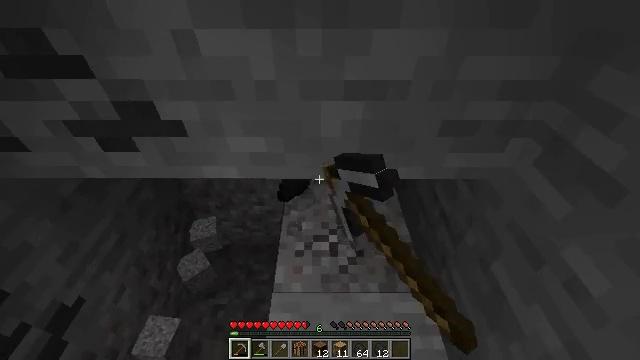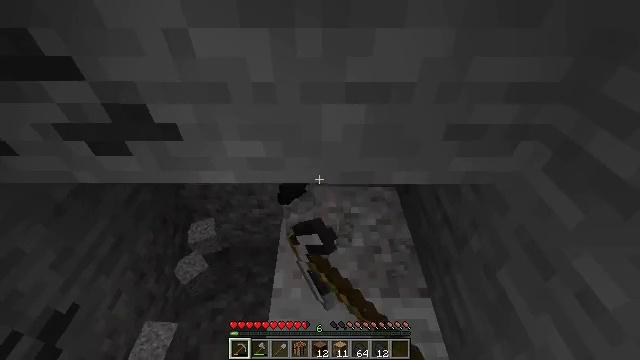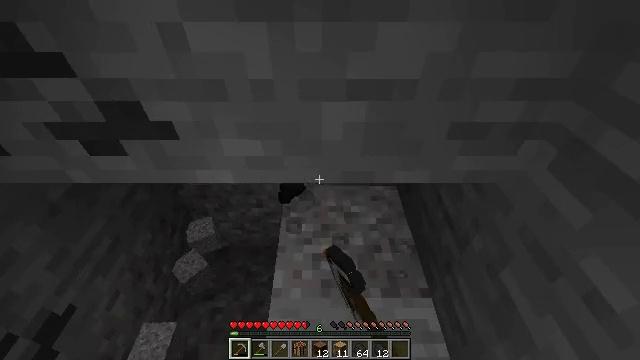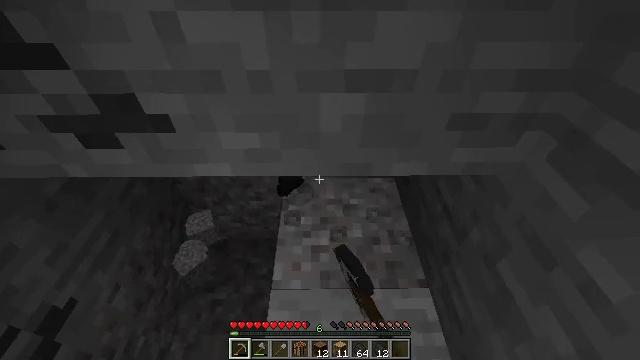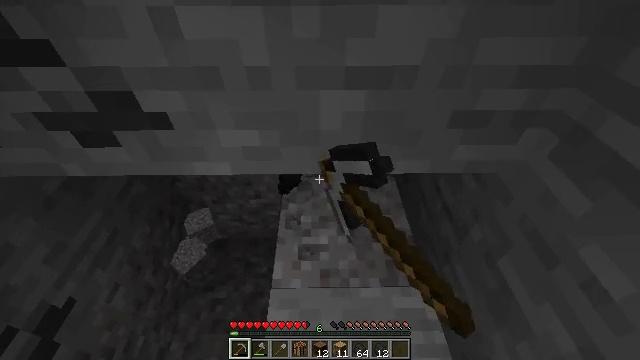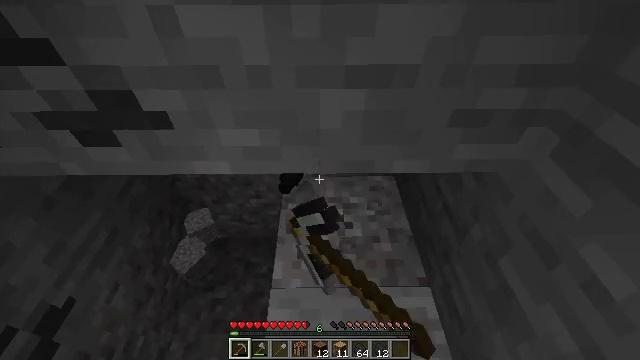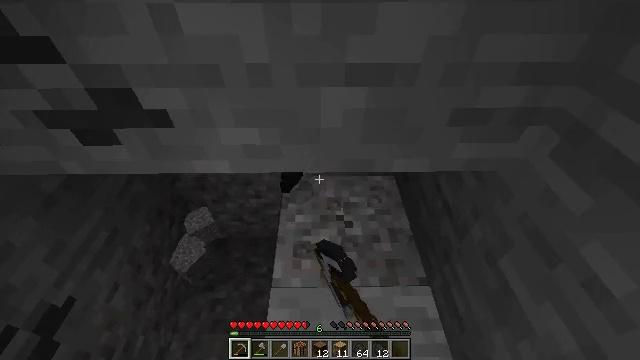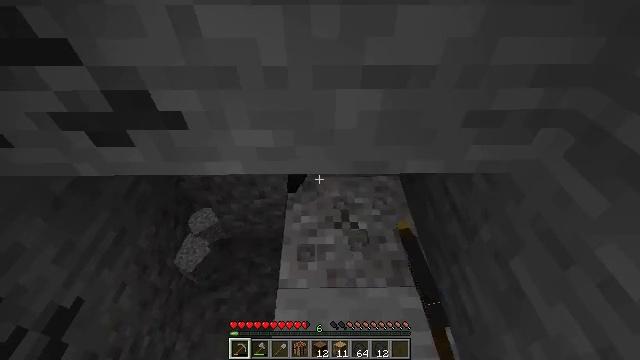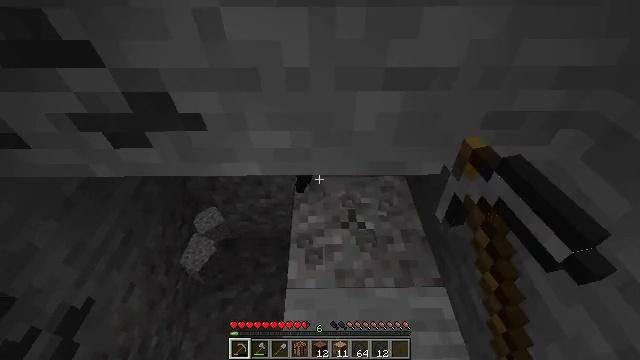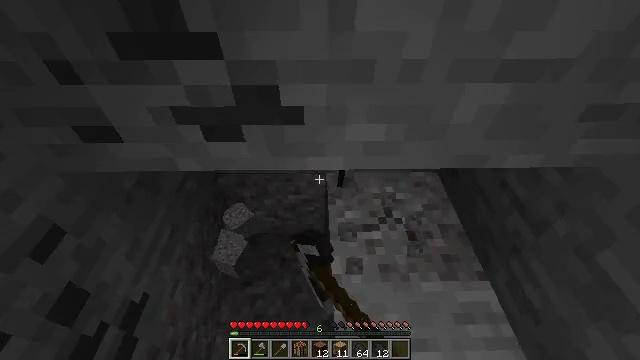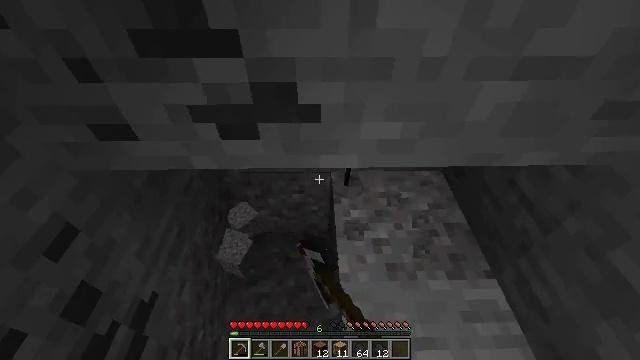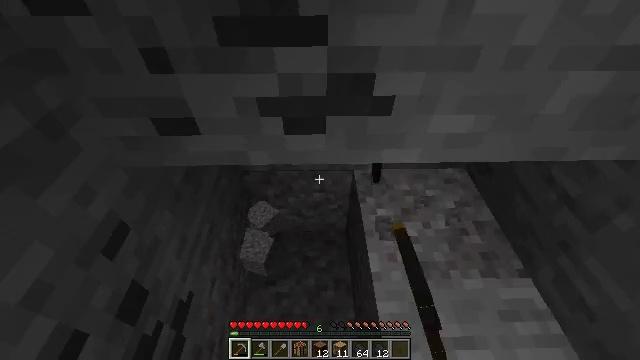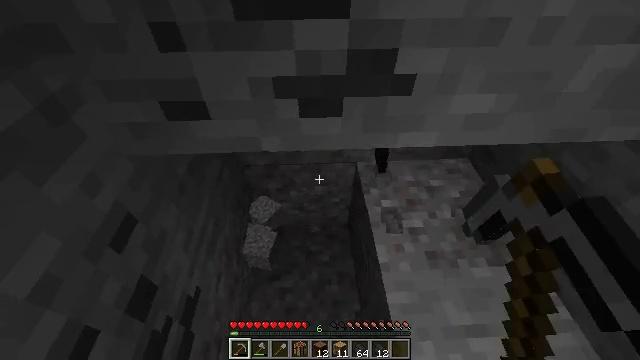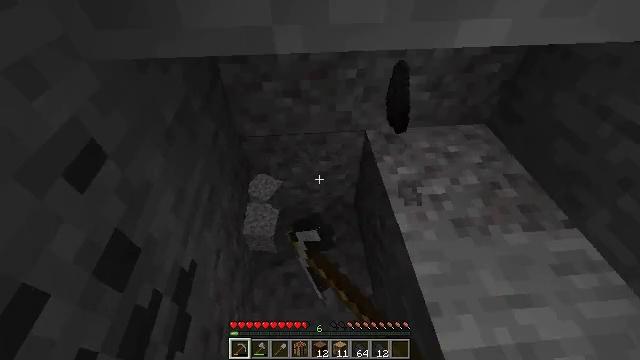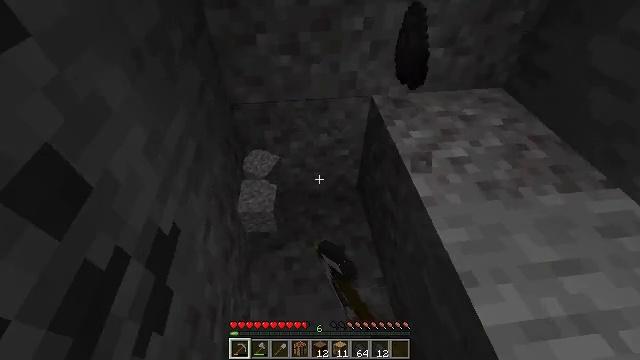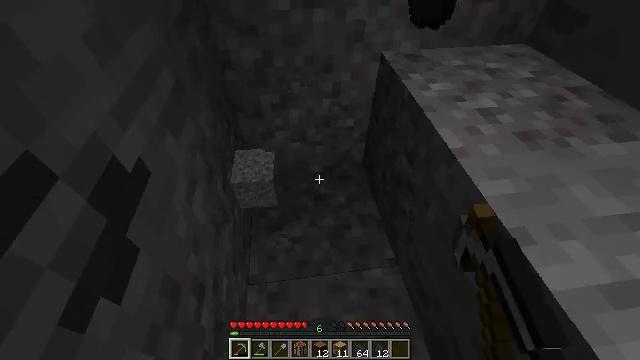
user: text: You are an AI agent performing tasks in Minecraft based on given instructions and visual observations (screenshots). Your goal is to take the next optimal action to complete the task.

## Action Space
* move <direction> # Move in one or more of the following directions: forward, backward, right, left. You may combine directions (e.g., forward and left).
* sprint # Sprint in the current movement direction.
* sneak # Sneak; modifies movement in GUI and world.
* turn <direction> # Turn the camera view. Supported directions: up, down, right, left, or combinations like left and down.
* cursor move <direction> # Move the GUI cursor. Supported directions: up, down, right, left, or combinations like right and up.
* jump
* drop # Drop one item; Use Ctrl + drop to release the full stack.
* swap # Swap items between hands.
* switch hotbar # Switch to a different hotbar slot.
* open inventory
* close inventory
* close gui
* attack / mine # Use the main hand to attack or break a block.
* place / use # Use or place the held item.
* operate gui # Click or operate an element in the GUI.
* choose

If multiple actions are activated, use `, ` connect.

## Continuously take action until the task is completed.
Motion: motion action
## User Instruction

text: Gather gravel by digging.
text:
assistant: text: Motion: attack / mine
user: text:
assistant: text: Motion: attack / mine
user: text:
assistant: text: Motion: turn down, attack / mine
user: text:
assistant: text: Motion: attack / mine
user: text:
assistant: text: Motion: attack / mine
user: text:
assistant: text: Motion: attack / mine
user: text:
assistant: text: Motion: move left, attack / mine
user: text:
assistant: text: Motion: move left, attack / mine
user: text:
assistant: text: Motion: move left, attack / mine
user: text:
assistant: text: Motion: move left, attack / mine
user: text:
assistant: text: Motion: attack / mine
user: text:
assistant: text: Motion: turn right, attack / mine
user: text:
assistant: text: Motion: turn right, attack / mine
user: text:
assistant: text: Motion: turn right, attack / mine
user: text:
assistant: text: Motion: turn right, attack / mine
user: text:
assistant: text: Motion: attack / mine
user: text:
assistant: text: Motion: move forward, turn right, attack / mine
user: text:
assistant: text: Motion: move forward, turn right, attack / mine
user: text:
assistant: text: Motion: turn right, attack / mine
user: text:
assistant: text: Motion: turn right and up, attack / mine
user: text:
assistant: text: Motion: turn right and up, attack / mine
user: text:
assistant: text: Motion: turn right and up, attack / mine
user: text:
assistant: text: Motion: turn right and up, attack / mine
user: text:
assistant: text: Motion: attack / mine
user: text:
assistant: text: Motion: attack / mine
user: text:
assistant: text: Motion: attack / mine
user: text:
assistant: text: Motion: attack / mine
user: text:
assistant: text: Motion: attack / mine
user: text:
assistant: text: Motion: attack / mine
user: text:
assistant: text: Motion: turn right, attack / mine